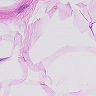
Metastatic tissue present: no